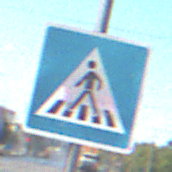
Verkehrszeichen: FussgaengerueberwegRechts
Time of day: Midday
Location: Outdoor (Urban)
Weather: Clear
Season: NotSpecified
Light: Natural